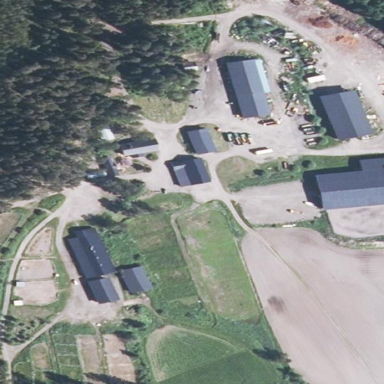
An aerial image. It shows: Farmyard area.